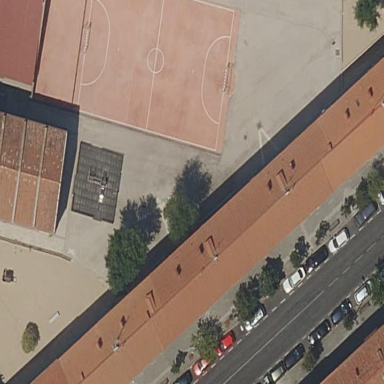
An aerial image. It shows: School.